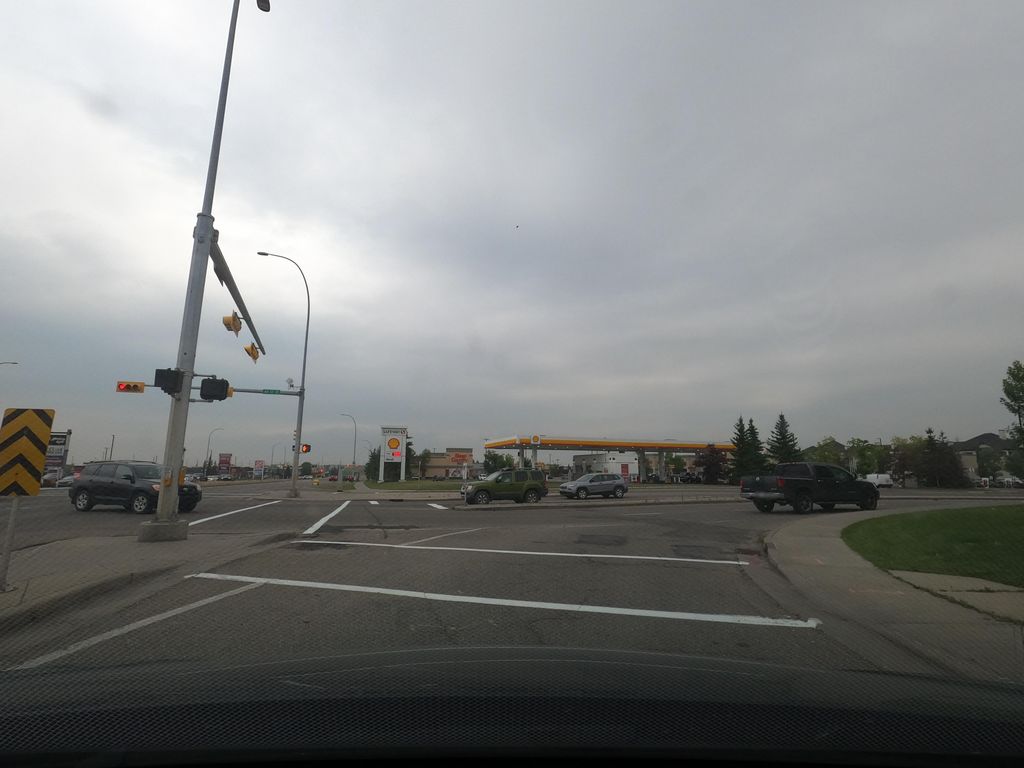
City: calgary